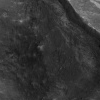
Atmospheric dust classification: not_dusty